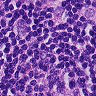
Metastatic tissue present: yes